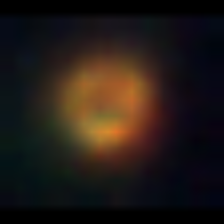
Taxon: NanoPlankton
Group: Other